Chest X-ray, PA view. Patient: 44 years old, sex F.
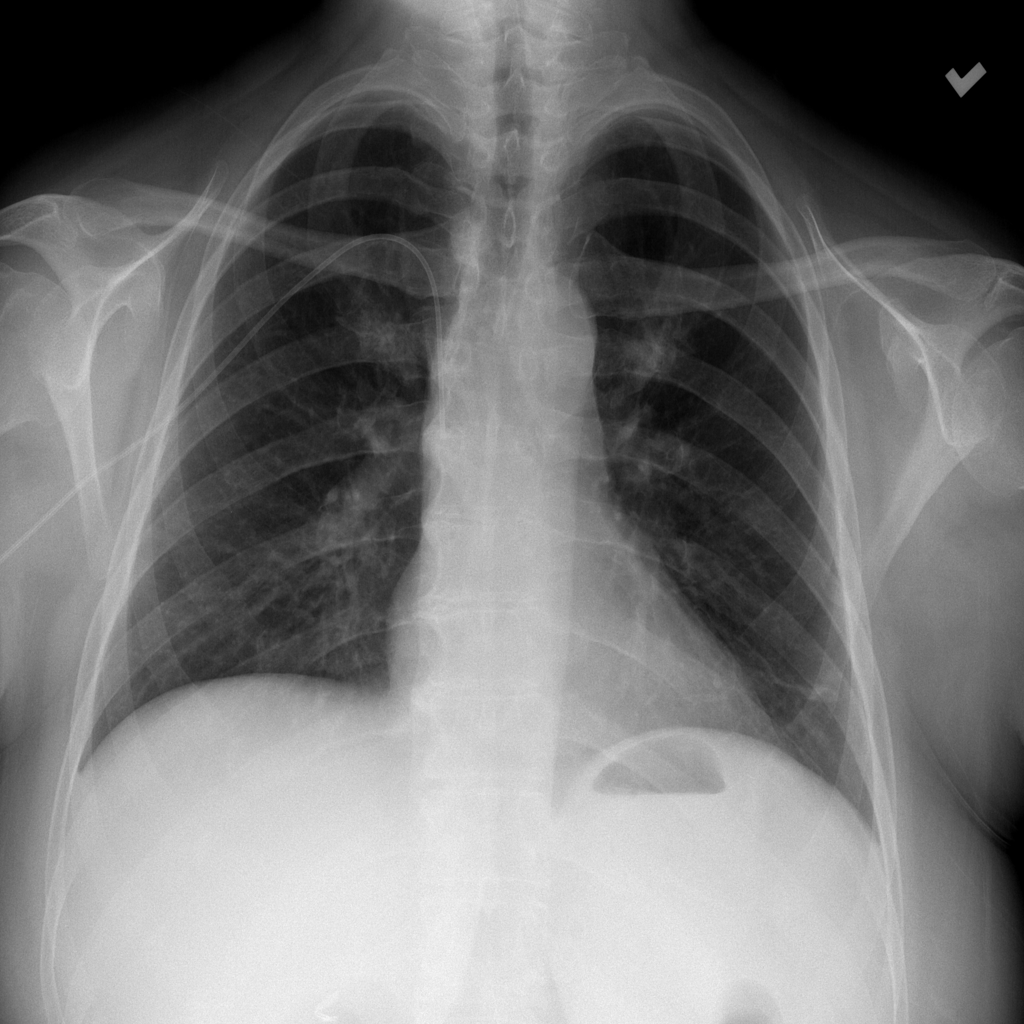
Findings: No Finding